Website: macys
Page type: customer-info-address
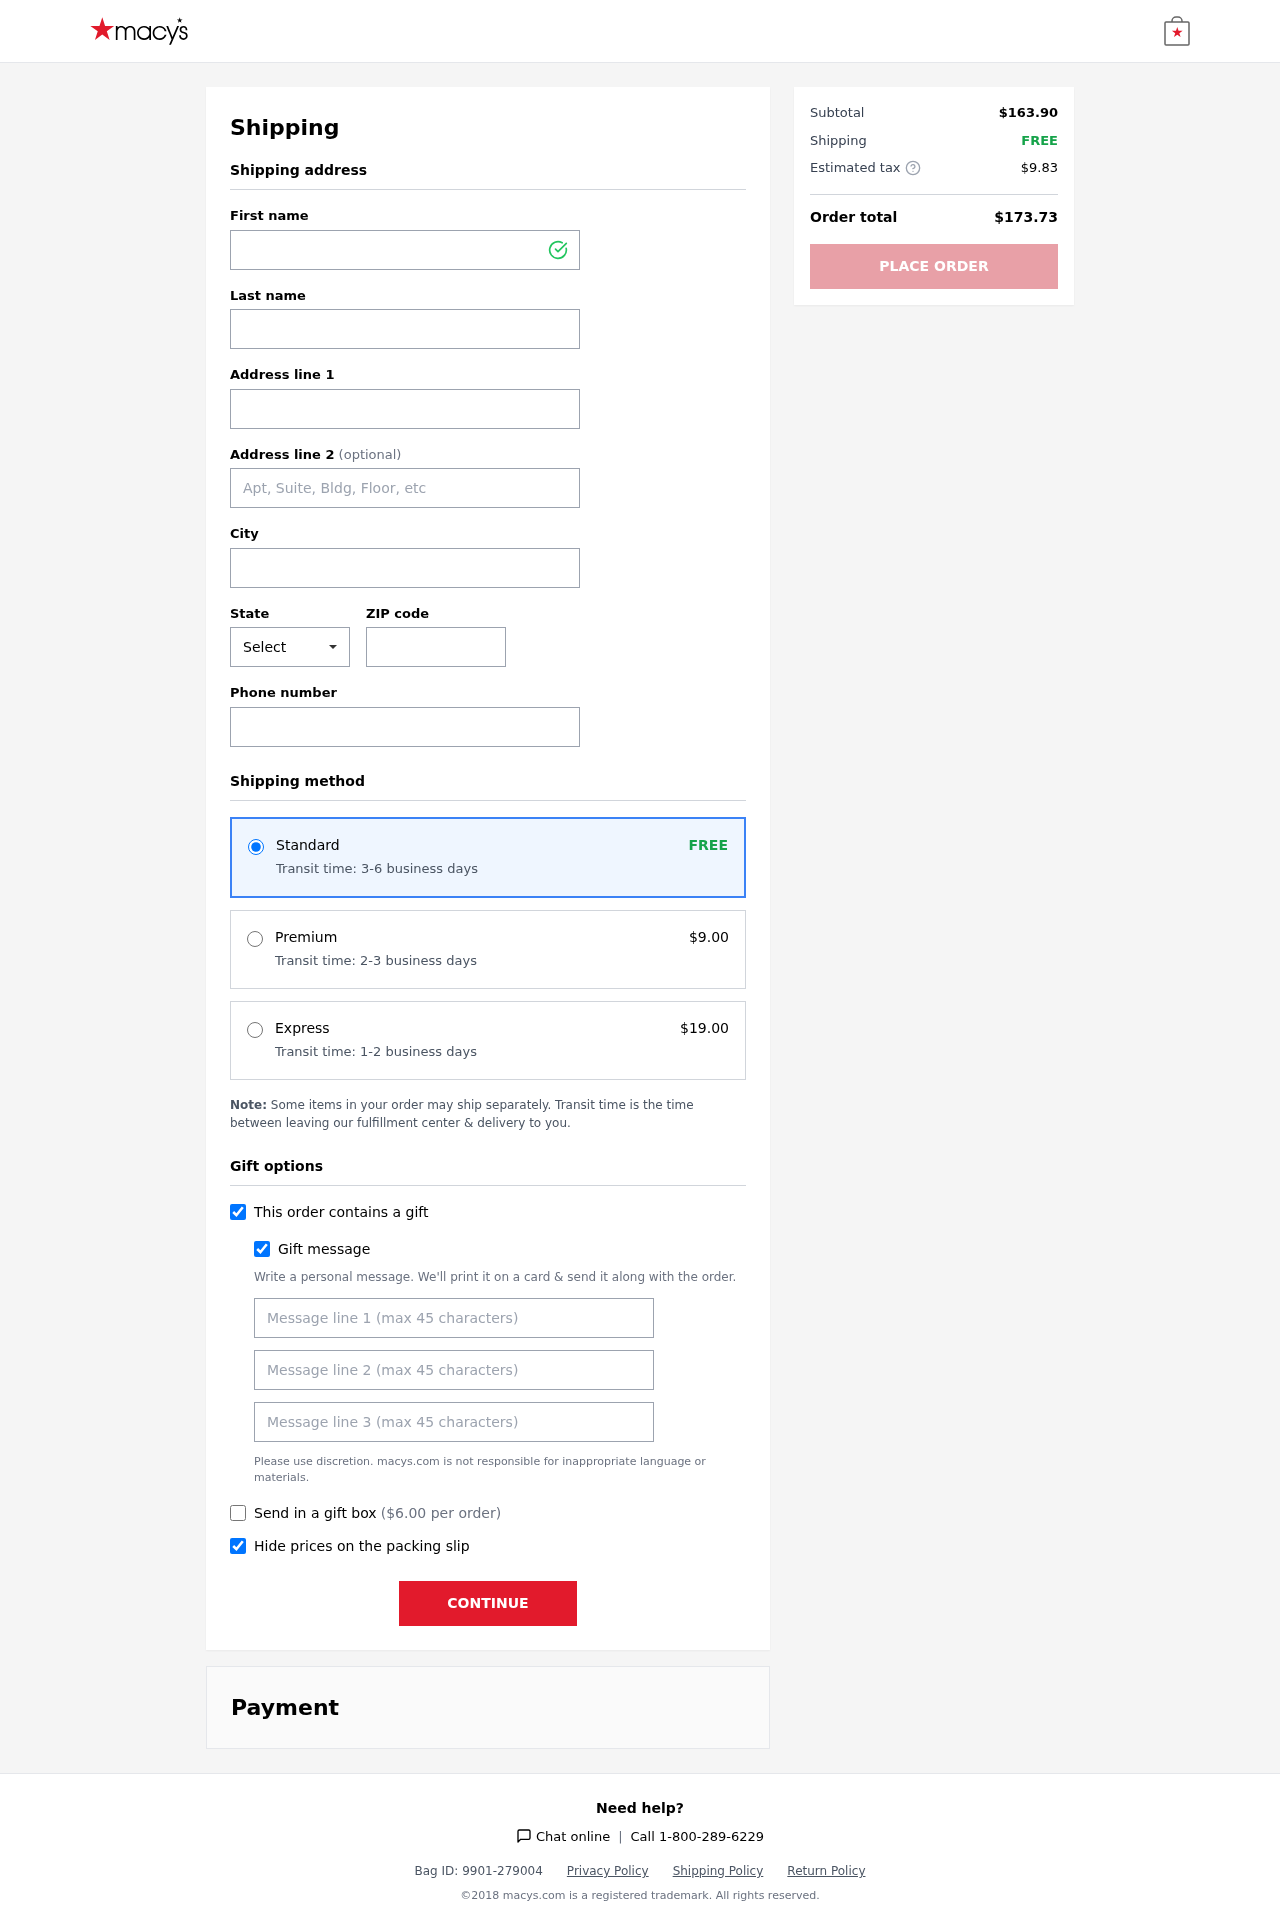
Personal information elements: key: PII_CITY
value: North Robert
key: PII_FIRSTNAME
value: Tonya
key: PII_GIFT_MESSAGE
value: Happy birthday, Stephanie! I saw these gorgeous Chelsea boots in pale blue and immediately thought of you—perfect for all your adventures ahead! I hope they bring a little extra joy to your special day!  Tonya
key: PII_LASTNAME
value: Lane
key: PII_PHONE
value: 3328227684
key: PII_POSTCODE
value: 49123
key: PII_STATE_ABBR
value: MS
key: PII_STREET
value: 3920 Armstrong Keys Apt. 781
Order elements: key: ORDER_SHIPPING_STANDARD
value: FREE
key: ORDER_SHIPPING_STANDARD_TIME
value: Transit time: 3-6 business days
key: ORDER_SHIPPING_PREMIUM
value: $9.00
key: ORDER_SHIPPING_PREMIUM_TIME
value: Transit time: 2-3 business days
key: ORDER_SHIPPING_EXPRESS
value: $19.00
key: ORDER_SHIPPING_EXPRESS_TIME
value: Transit time: 1-2 business days
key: ORDER_GIFT_BOX_FEE
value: $6.00
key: ORDER_SUBTOTAL
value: $163.90
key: ORDER_SHIPPING_COST
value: FREE
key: ORDER_TAX
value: $9.83
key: ORDER_TOTAL
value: $173.73